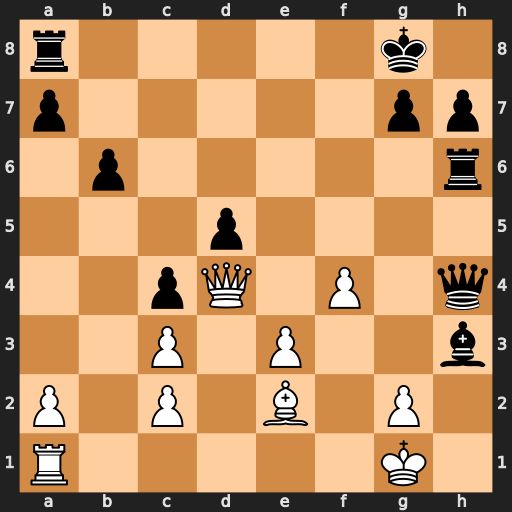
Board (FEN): r5k1/p5pp/1p5r/3p4/2pQ1P1q/2P1P2b/P1P1B1P1/R5K1
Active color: w
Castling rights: -
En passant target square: -
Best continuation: Qxd5+ Be6 Qxa8+